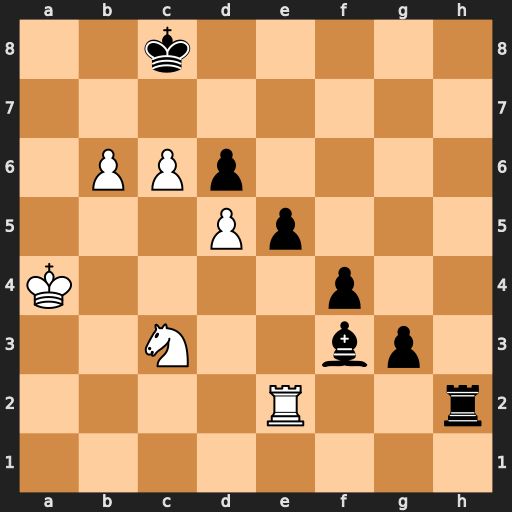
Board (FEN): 2k5/8/1PPp4/3Pp3/K4p2/2N2bp1/4R2r/8
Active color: w
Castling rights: -
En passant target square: -
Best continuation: Nb5 Rxe2 Nxd6+ Kd8 c7+